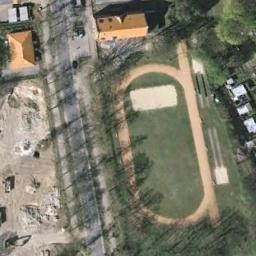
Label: ground_track_field